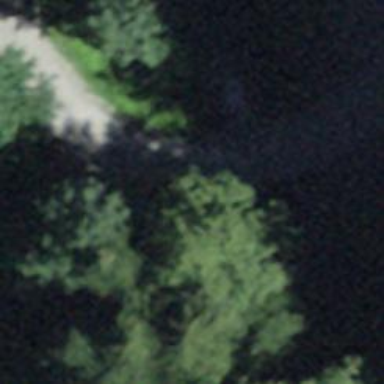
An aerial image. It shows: Unclassified road on concrete bridge.